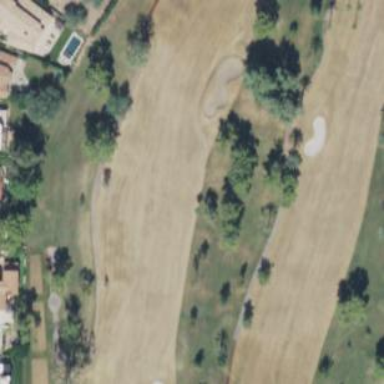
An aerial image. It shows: Area with grass used as rough in golf course.